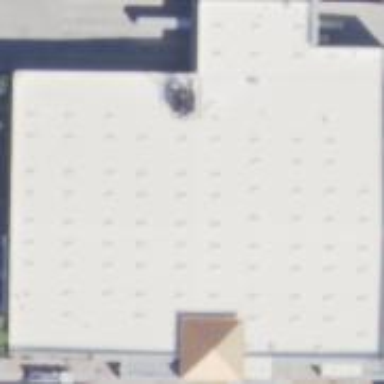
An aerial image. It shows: Supermarket located in building.